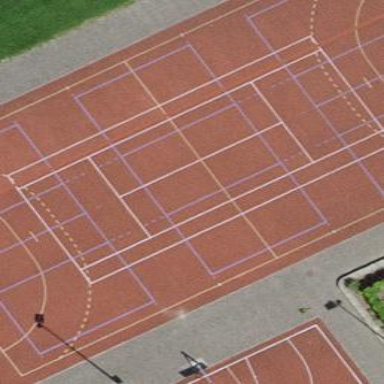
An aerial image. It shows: Multi-sport pitch in maroon color for leisure activities.